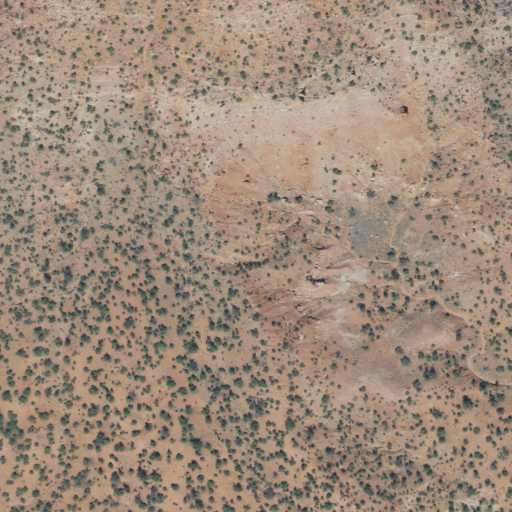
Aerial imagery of mountain in Utah named Cottonwood Point containing shrub and evergreen forest